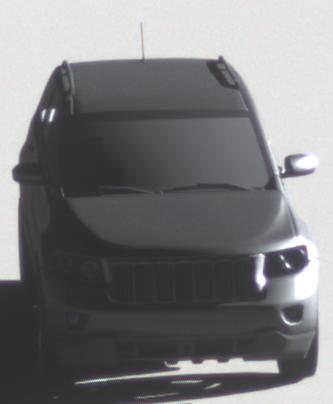
Make: Jeep
Model: Grand Cherokee
Detailed model: WK2
Model produced from: 2010
Model produced until: 2021
Doors: 5
Color: gray
Road condition: dry road
Daytime: sunrise or sunset
Contrast: high contrast